Field crop: maize
Growth stage: 2
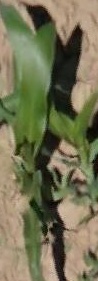
Species: maize